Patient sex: M
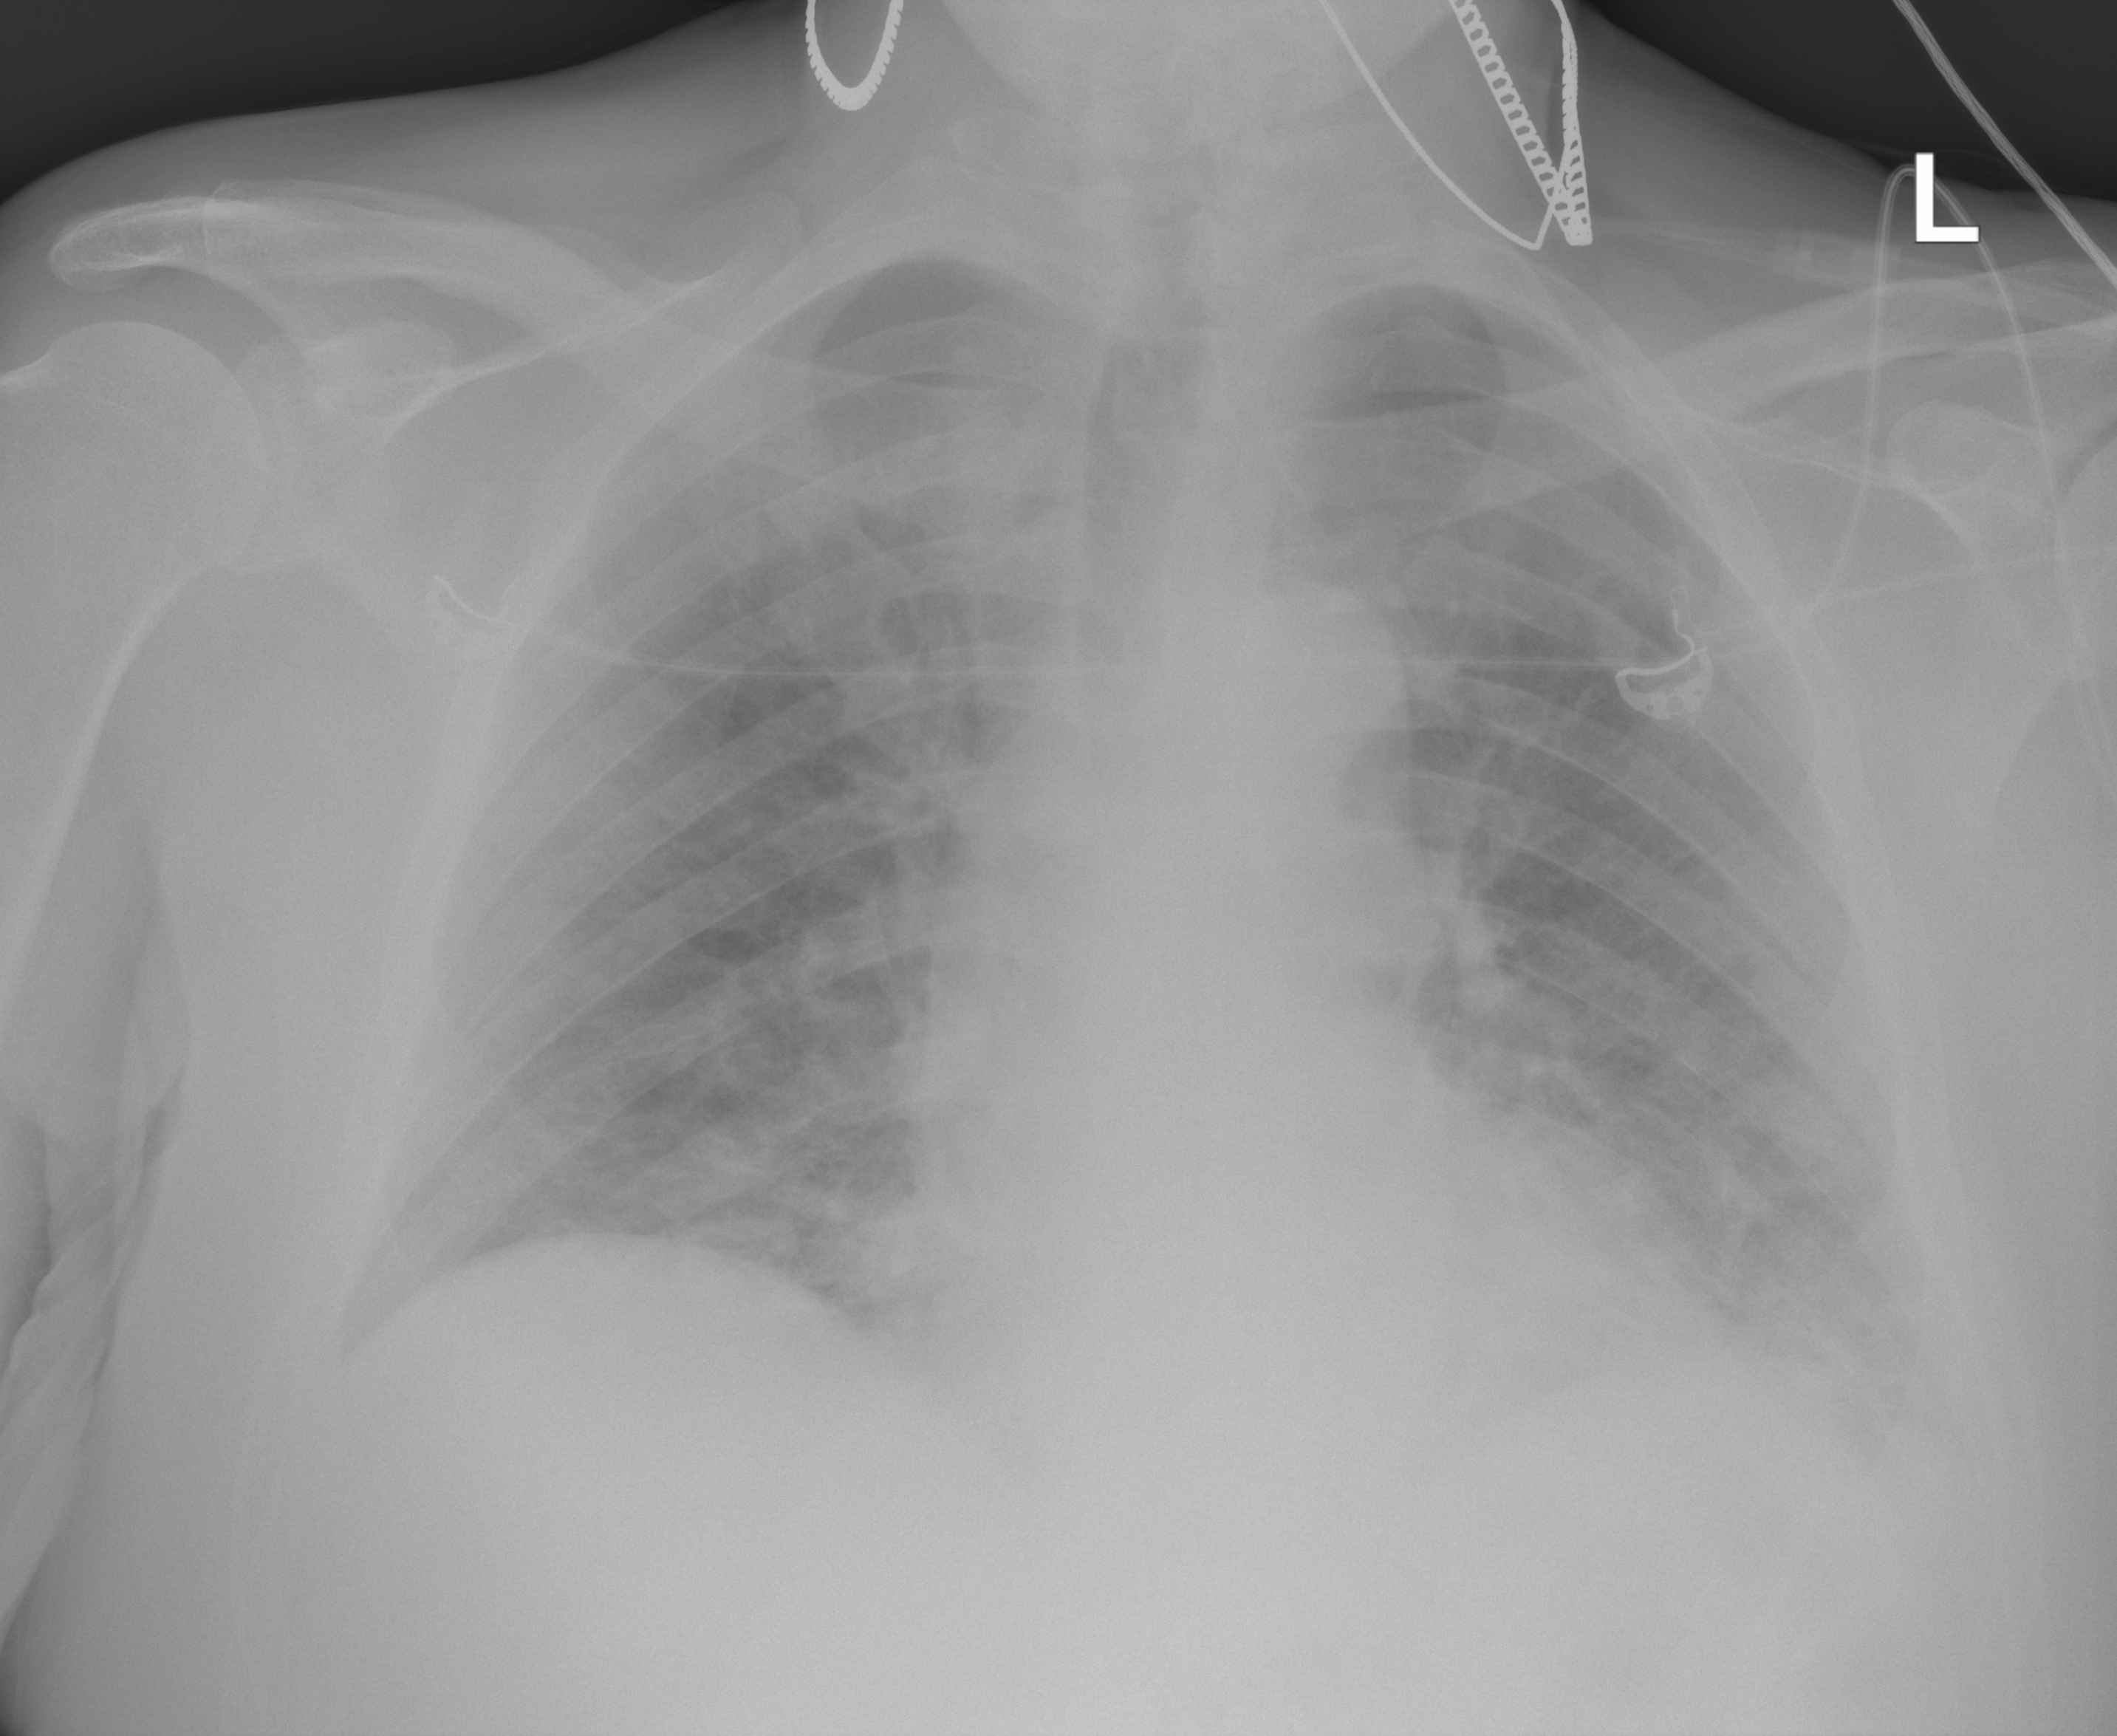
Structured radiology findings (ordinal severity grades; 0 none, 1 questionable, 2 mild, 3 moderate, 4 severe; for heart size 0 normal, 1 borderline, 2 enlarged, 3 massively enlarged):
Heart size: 0
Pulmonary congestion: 0
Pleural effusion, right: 0
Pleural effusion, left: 0
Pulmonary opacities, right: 3
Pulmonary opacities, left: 3
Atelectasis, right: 2
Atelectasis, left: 2